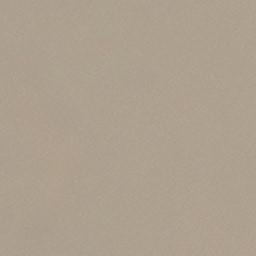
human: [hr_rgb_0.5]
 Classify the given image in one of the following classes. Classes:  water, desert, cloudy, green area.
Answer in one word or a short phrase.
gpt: desert